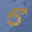
Label: 5